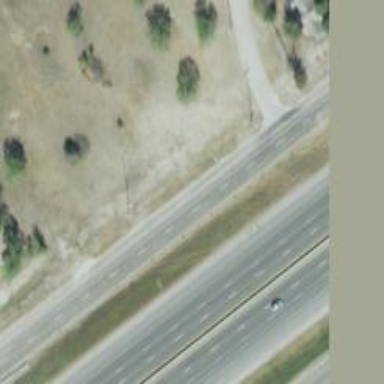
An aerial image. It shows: Secondary road with frontage road alongside.